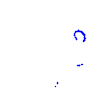
Particle: kaon